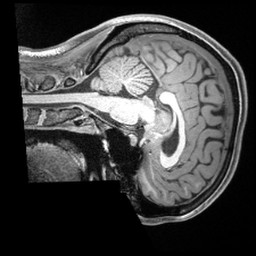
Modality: T1w
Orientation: sagittal
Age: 23
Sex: female
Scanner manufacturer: siemens
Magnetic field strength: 3 T
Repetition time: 2.4 s
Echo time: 0.00226 s